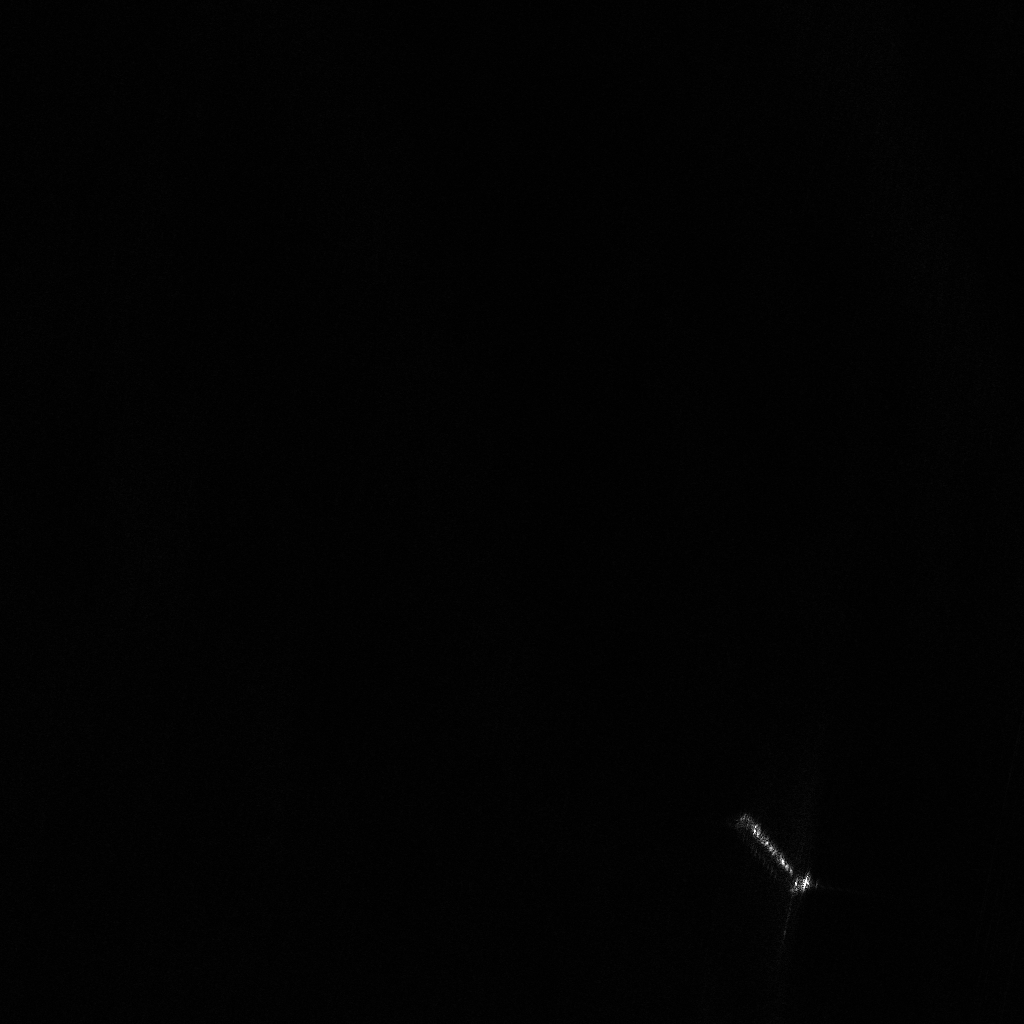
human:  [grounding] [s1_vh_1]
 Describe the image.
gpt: In the satellite image, there is  <ref>1 large container </ref> <box>[[70, 81, 81, 84, 51]]</box> located at bottom right.